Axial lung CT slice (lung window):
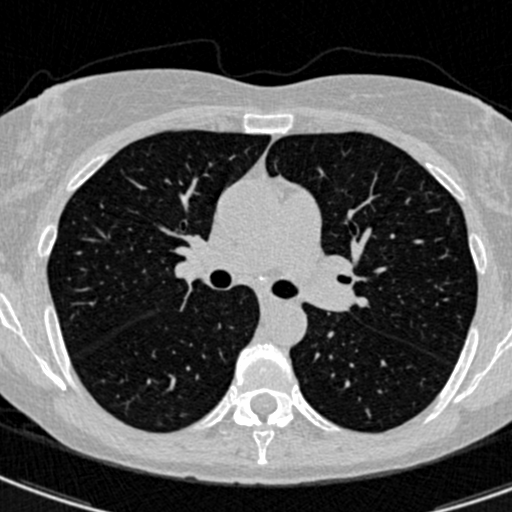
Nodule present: no